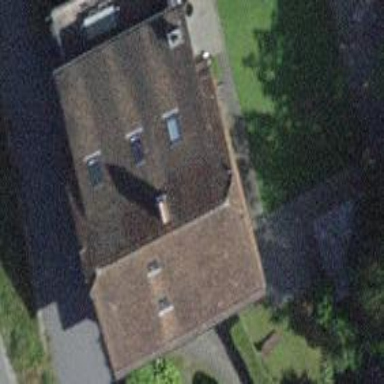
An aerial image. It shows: Detached building.